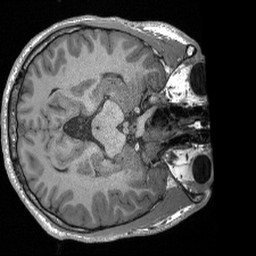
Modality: T1w
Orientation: axial
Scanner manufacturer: siemens
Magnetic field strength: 3 T
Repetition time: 2.4 s
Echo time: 0.00213 s